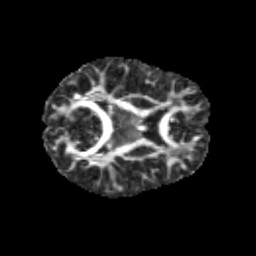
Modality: FA
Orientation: axial
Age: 12
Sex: female
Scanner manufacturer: siemens
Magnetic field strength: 3 T
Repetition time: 3.8 s
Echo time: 0.07 s